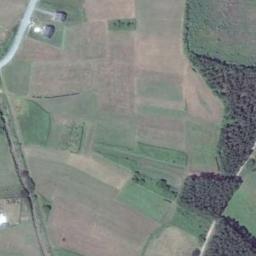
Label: rectangular_farmland